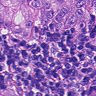
Metastatic tissue present: yes